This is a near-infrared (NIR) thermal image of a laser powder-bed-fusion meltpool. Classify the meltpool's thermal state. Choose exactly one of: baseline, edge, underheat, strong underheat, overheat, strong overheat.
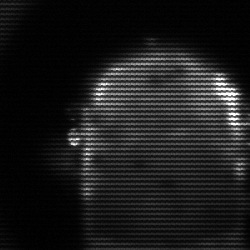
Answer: baseline